Interaction volume radius: 5 \u00c5
Interaction volume height: 10 \u00c5
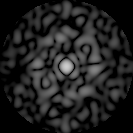
Disorder parameter: 0.8514